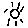
Label: sun